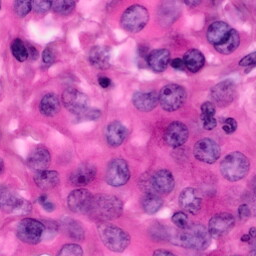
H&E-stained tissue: Pancreatic